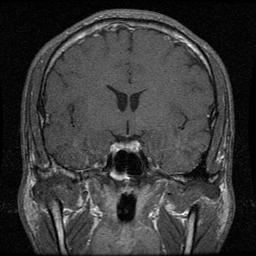
Label: pituitary